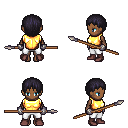
a pixel art fantasy rpg character, female body template, human, dark skin, gold chest armor, white pants, raven plain hairstyle, metal gloves, maroon shoes, spear, four views (front, back, left, right), 2x2 character sprite sheet, small pixel art, hard edges, no anti-aliasing